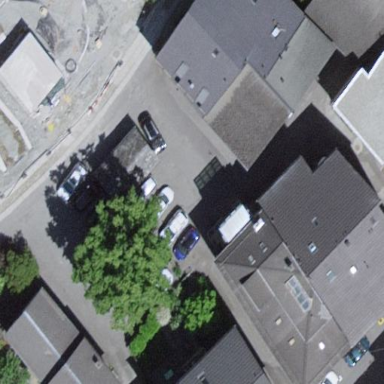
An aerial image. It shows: Pedestrian road leading to square.